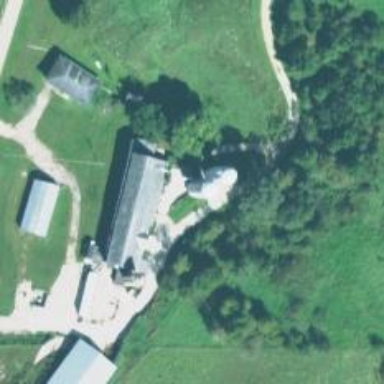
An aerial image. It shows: Silo.